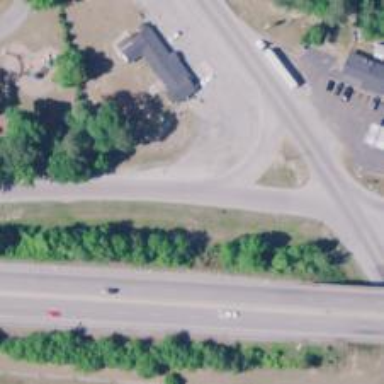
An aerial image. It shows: Trunk link highway.